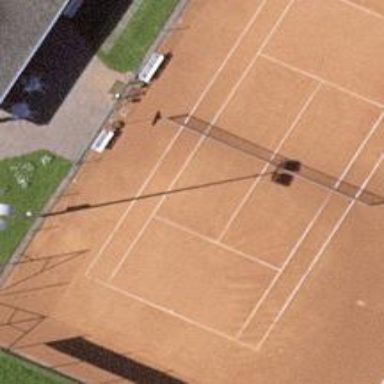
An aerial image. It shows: Tennis court on pitch designated for leisure land.